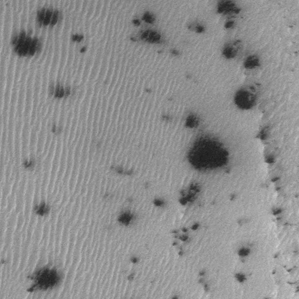
Label: frost